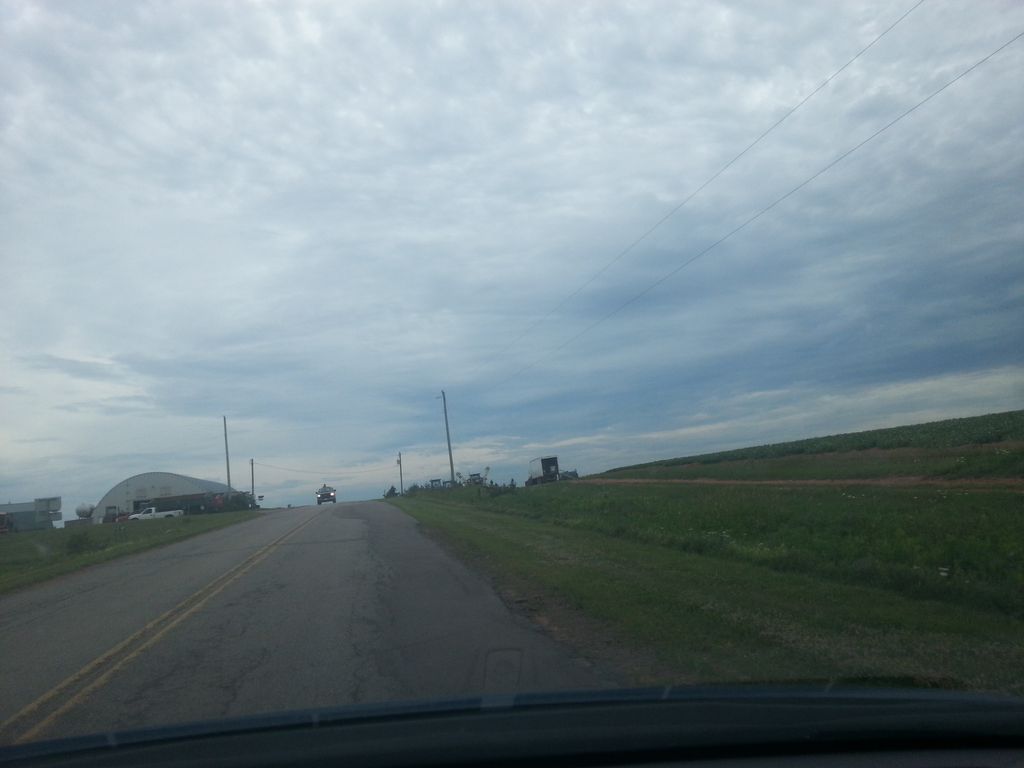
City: charlottetown